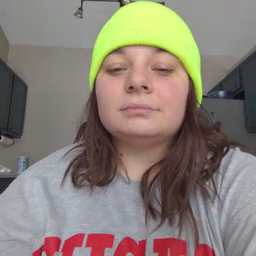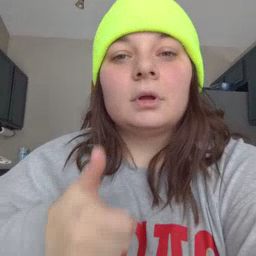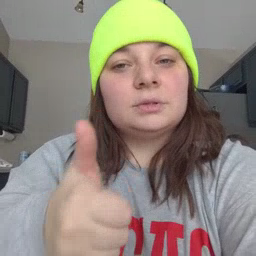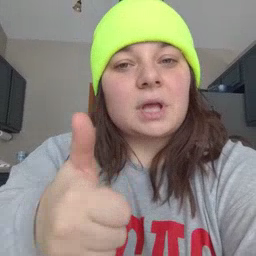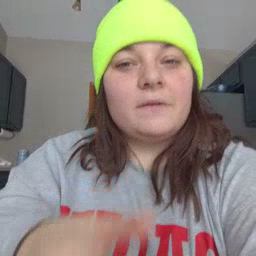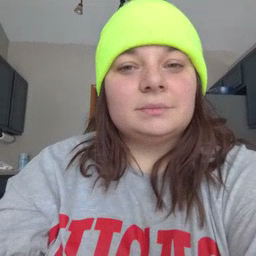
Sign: yourself